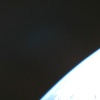
Label: space